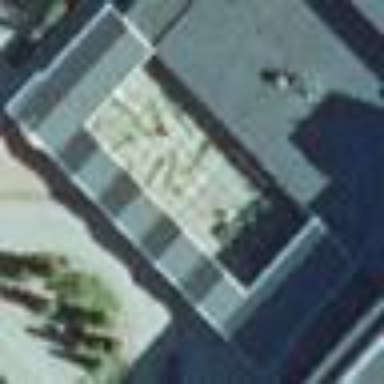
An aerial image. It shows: Canopy on top of building's roof.